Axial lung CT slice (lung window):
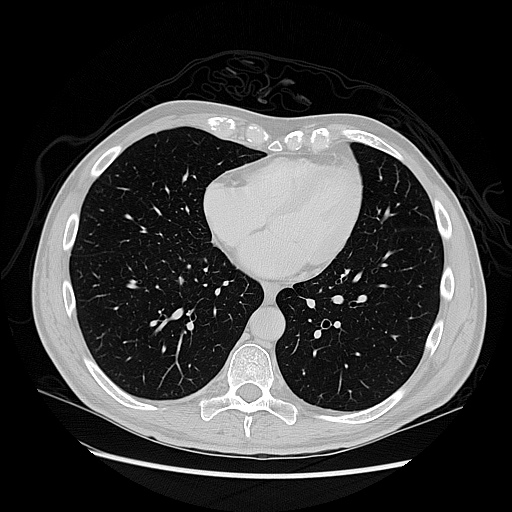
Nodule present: no